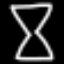
Label: hourglass